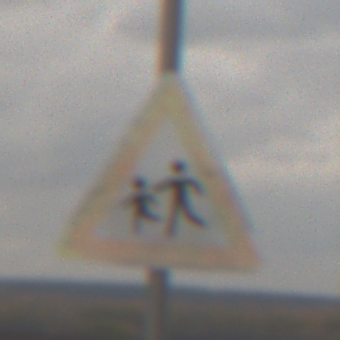
Verkehrszeichen: KinderRechts
Umgebung: Outdoor, Nature
Tageszeit: MorningAfternoon
Wetter: Overcast
Licht: Natural
Jahreszeit: NotSpecified
Kontrast: LowContrast